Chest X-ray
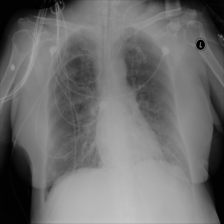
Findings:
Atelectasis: negative
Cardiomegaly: negative
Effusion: negative
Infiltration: positive
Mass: negative
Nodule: negative
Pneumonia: negative
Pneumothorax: negative
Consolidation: negative
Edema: negative
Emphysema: negative
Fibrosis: negative
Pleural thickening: negative
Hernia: negative